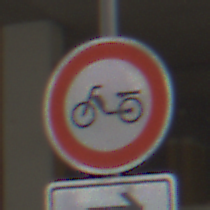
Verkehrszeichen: VerbotMofas
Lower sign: RichtungsangabeDurchPfeile5
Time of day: Midday
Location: Roofed (Urban)
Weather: Overcast
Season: NotSpecified
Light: Artificial